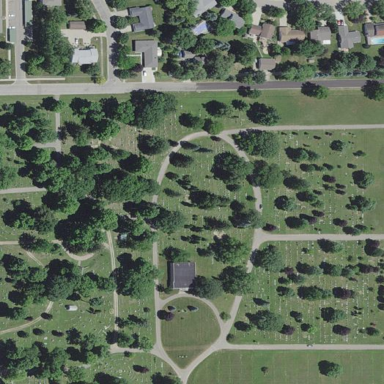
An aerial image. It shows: Cemetery.